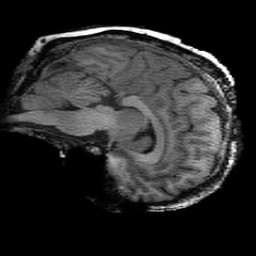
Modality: T1w
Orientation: sagittal
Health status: ill
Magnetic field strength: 3 T